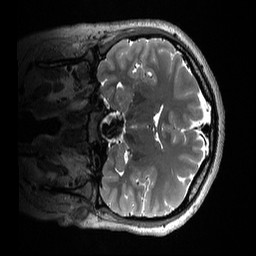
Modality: T2w
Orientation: coronal
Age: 22
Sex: female